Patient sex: F
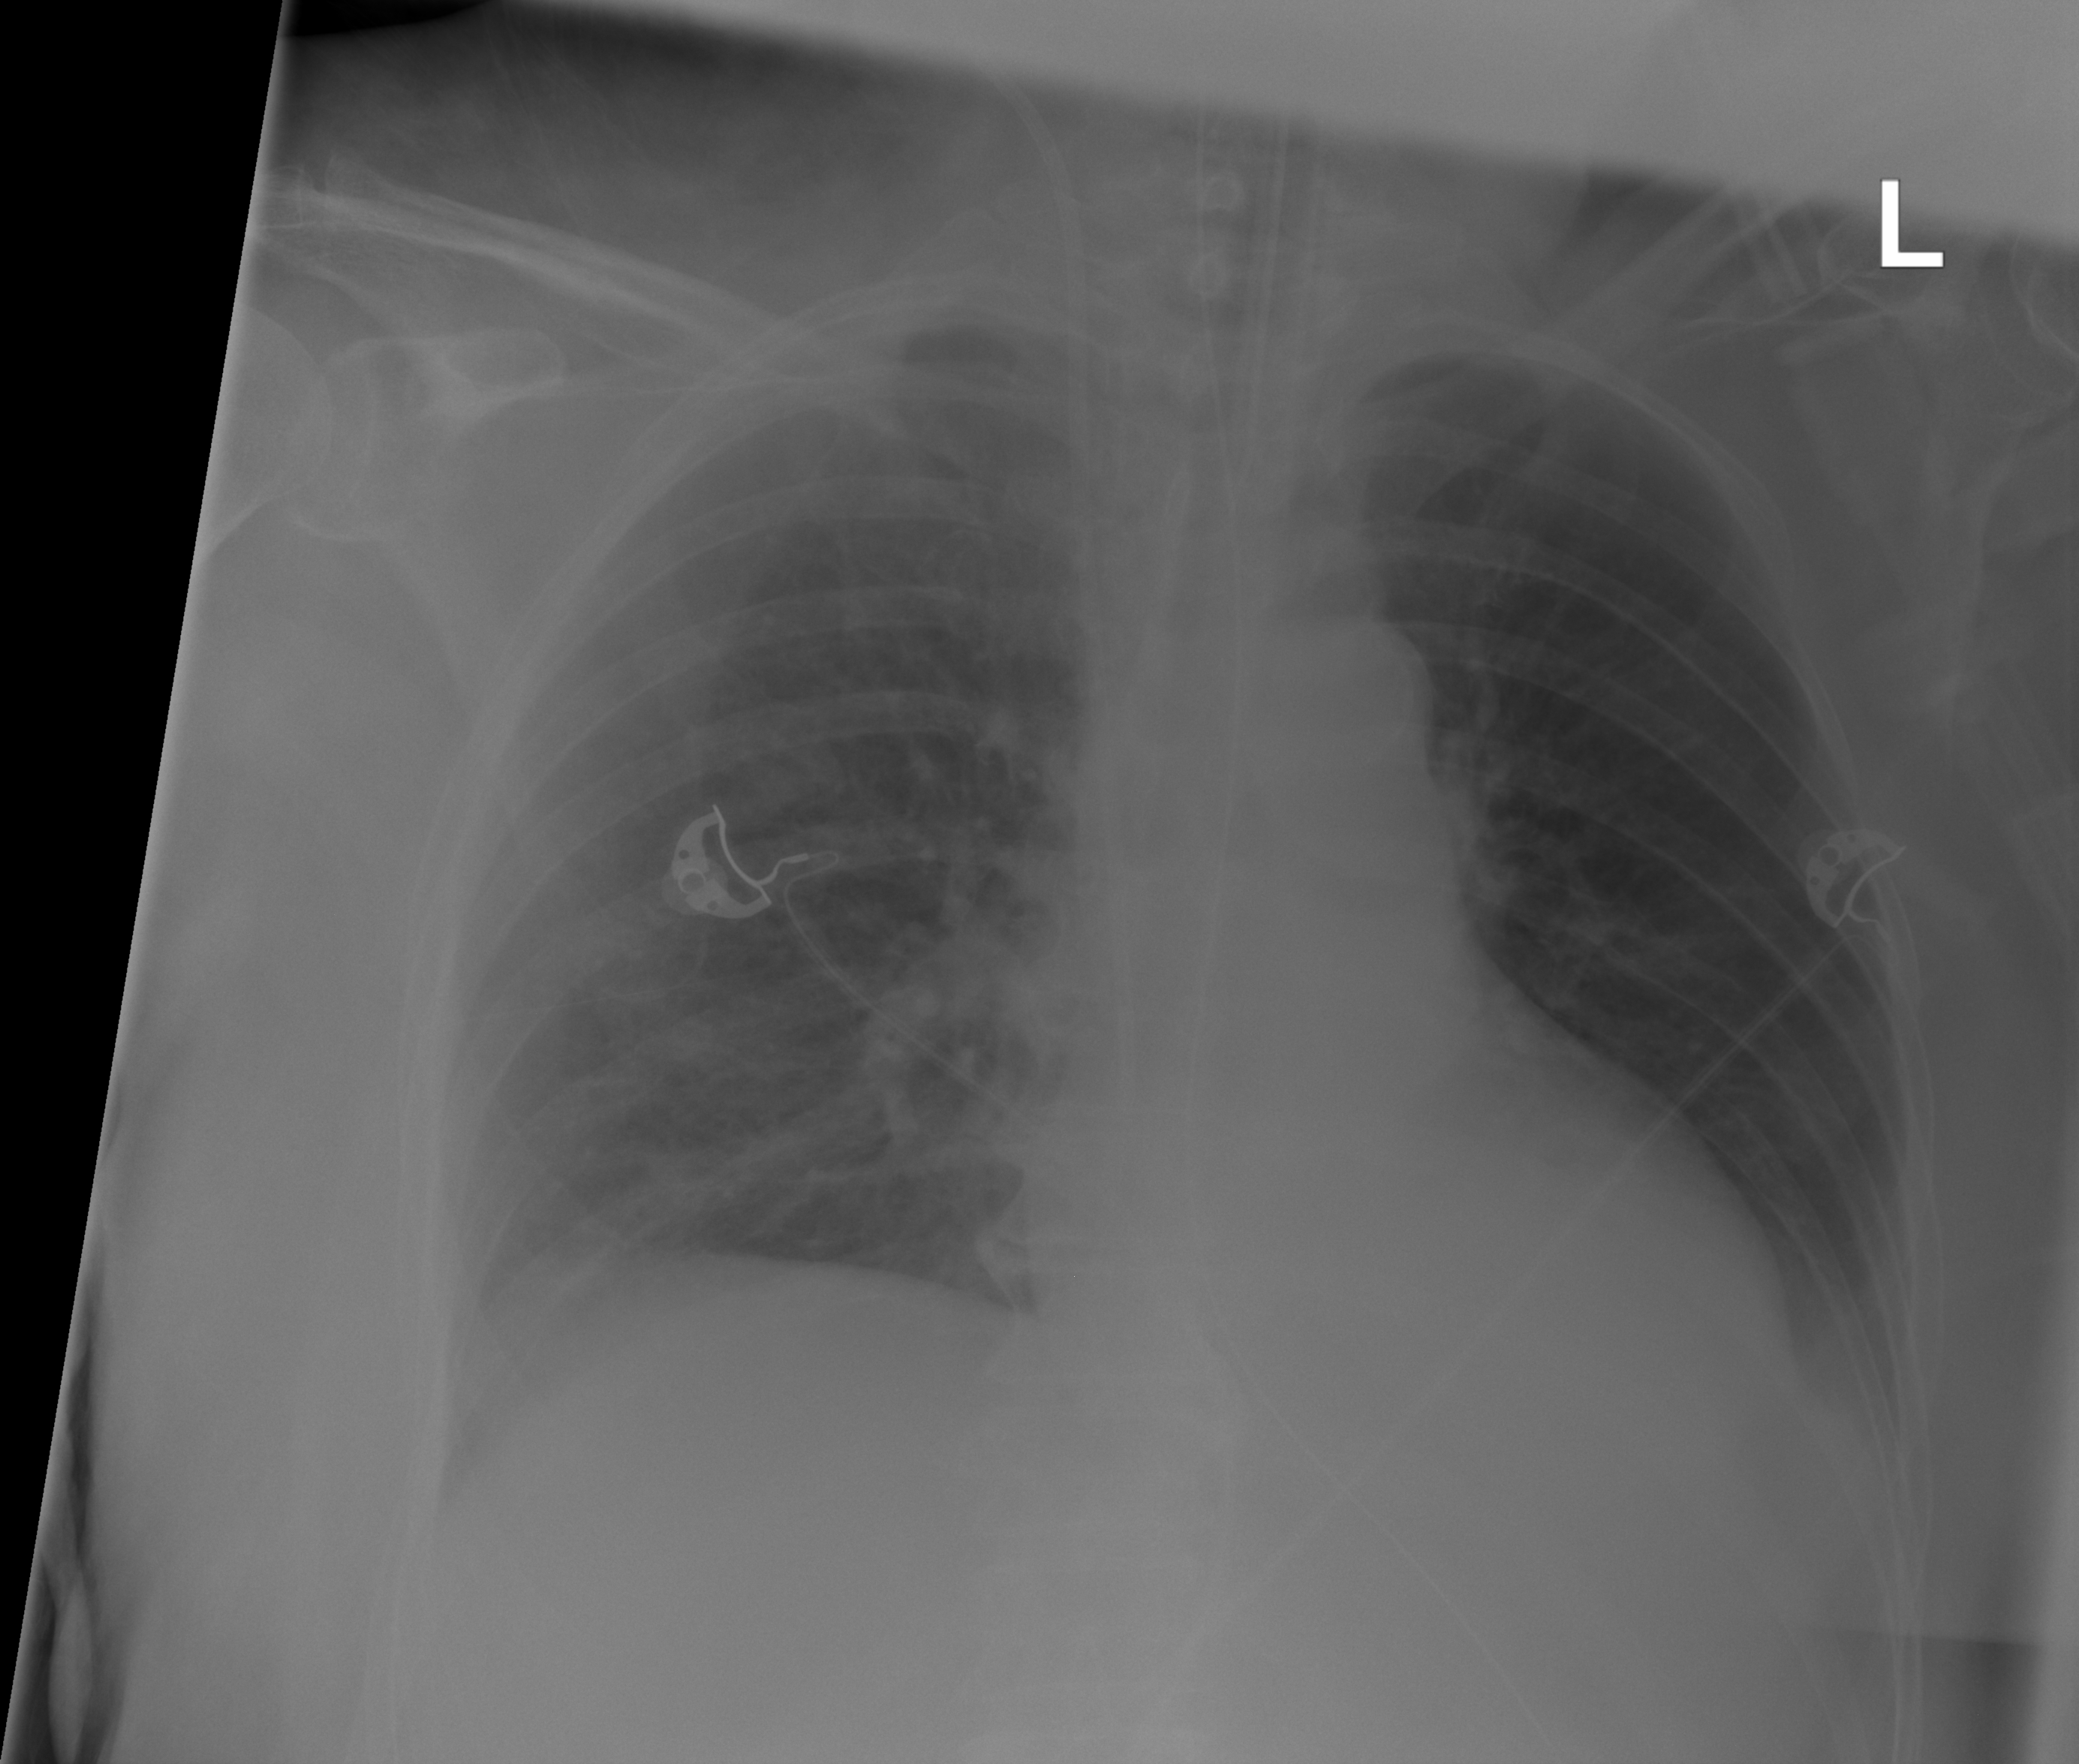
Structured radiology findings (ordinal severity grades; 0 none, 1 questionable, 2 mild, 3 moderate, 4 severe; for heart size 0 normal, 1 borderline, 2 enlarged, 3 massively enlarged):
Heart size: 0
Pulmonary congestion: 0
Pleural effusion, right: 0
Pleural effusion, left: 2
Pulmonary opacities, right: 1
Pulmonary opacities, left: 0
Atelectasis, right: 2
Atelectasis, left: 2